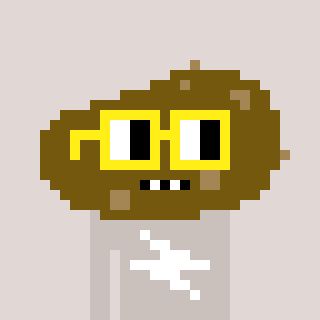
a pixel art character with square yellow glasses, a potato-shaped head and a foggrey-colored body on a warm background